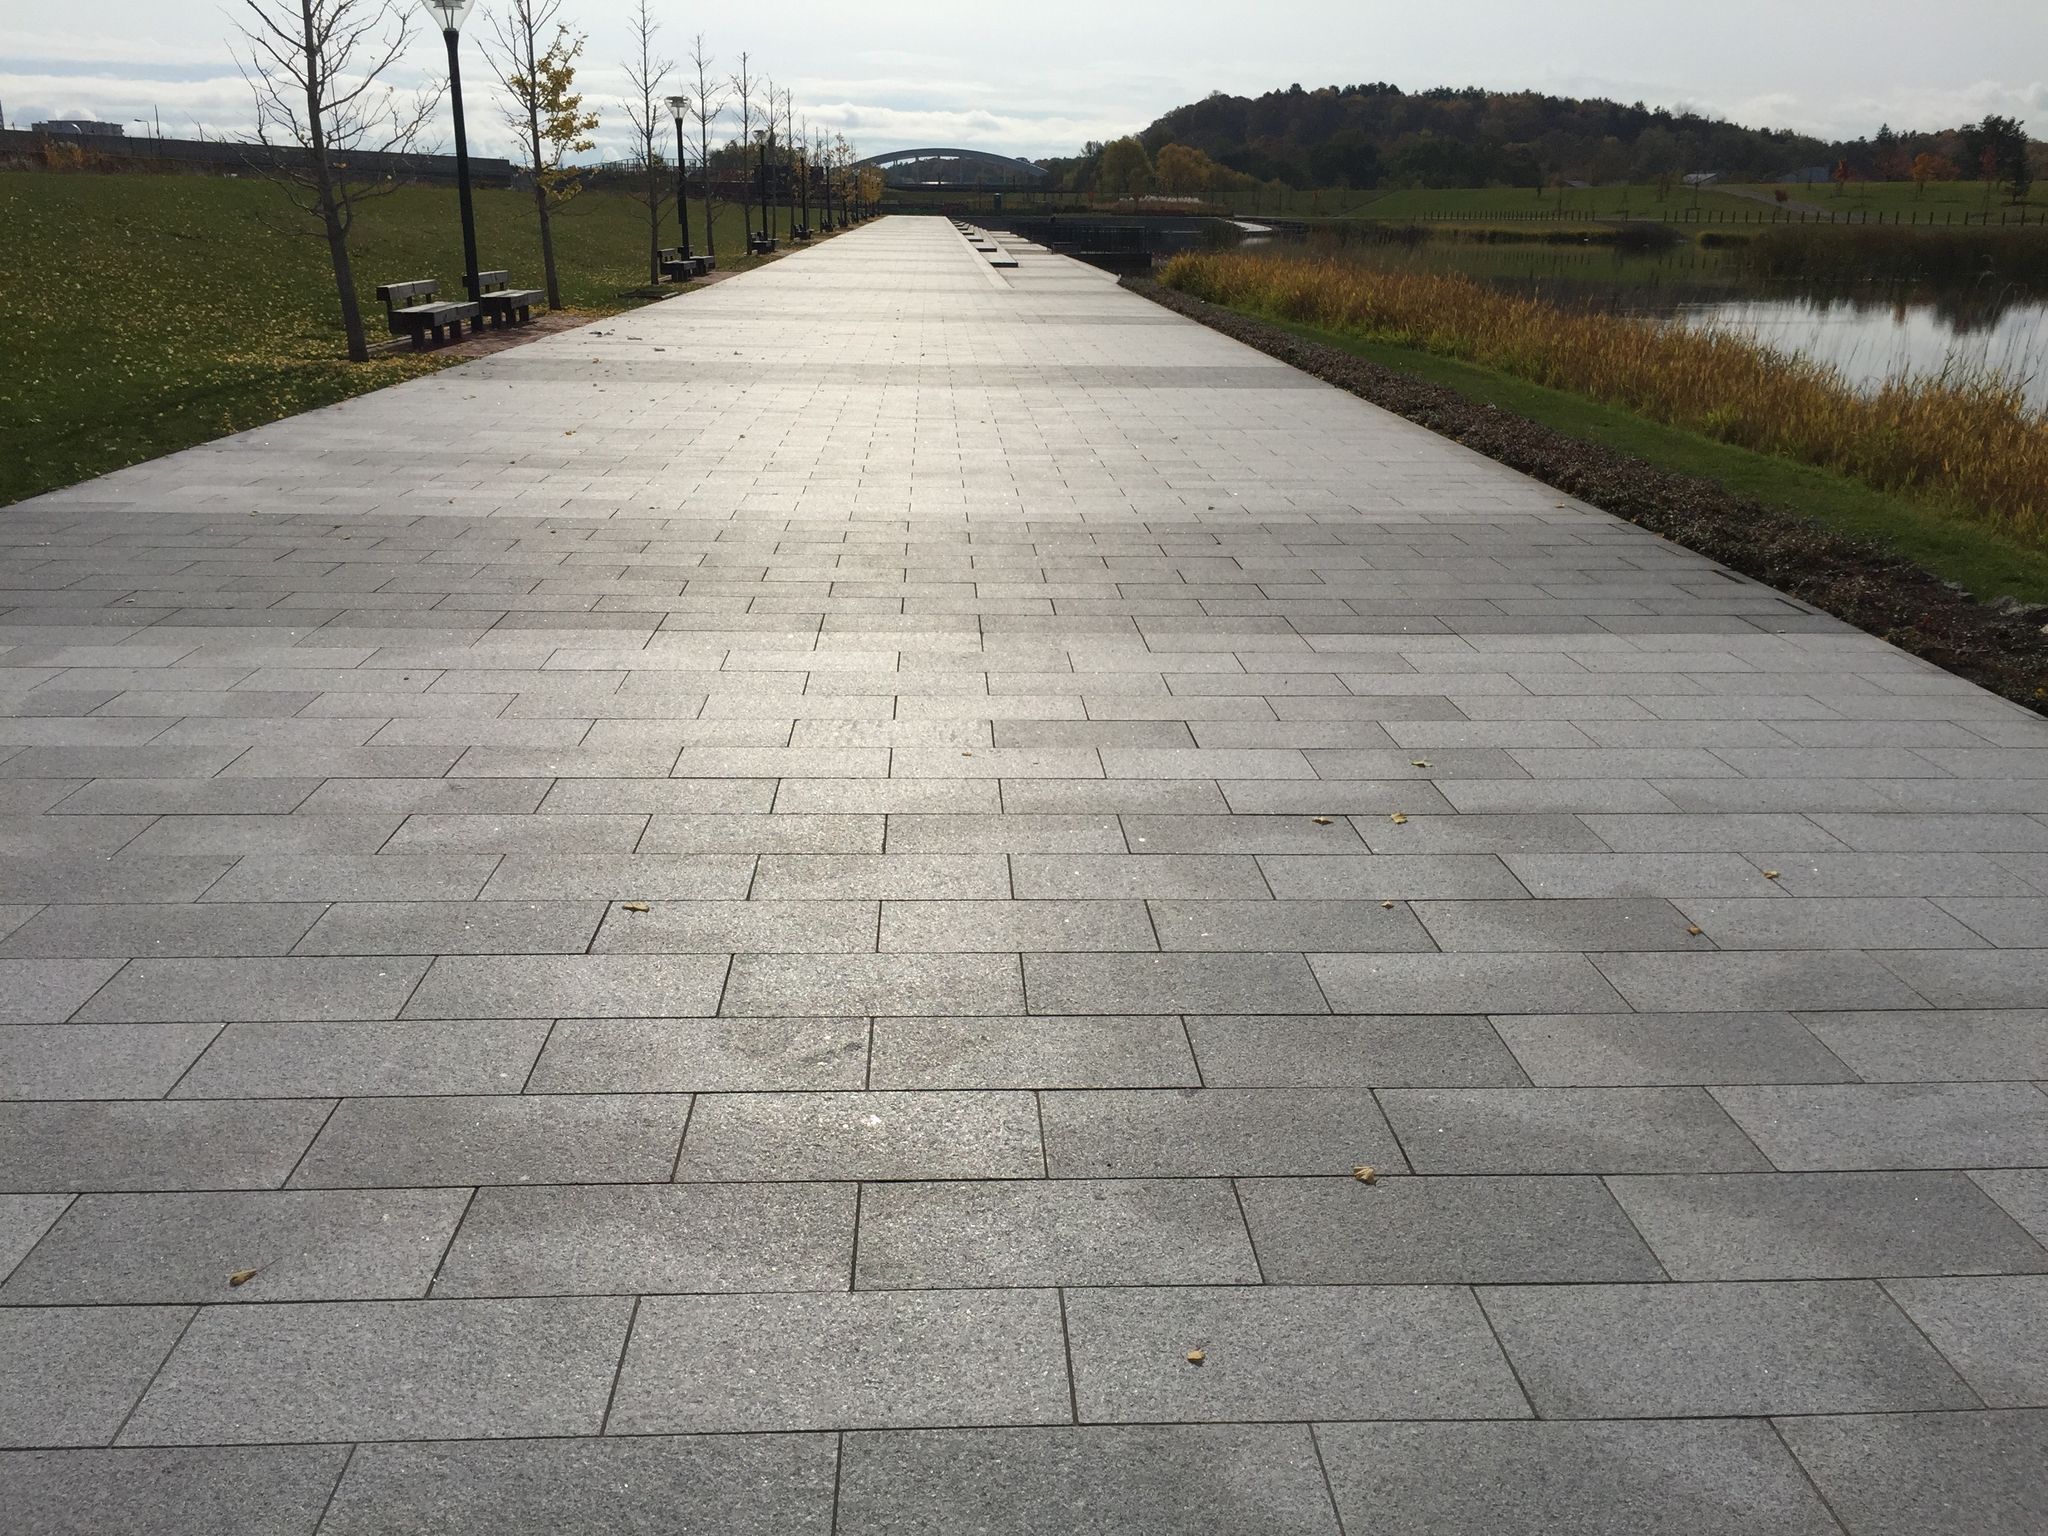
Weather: cloudy
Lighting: day
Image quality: good
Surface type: walking surface
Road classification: pedestrian, footway, path
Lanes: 1.0
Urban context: urban centre
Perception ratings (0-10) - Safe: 9.73, Lively: 3.89, Beautiful: 9.44, Boring: 3.13, Depressing: 3.34, Wealthy: 6.88